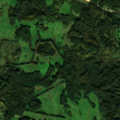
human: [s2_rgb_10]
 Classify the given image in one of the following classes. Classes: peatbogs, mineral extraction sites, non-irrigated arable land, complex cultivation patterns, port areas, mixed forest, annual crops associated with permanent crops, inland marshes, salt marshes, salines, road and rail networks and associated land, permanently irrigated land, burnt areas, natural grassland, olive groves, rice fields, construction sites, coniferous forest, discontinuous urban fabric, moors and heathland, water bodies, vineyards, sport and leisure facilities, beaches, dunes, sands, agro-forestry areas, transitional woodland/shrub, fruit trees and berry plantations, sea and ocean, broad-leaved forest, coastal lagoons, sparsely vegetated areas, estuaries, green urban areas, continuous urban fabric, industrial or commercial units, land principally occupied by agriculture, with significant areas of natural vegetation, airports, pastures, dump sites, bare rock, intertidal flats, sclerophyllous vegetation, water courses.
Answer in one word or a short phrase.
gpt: pastures, complex cultivation patterns, land principally occupied by agriculture, with significant areas of natural vegetation, broad-leaved forest